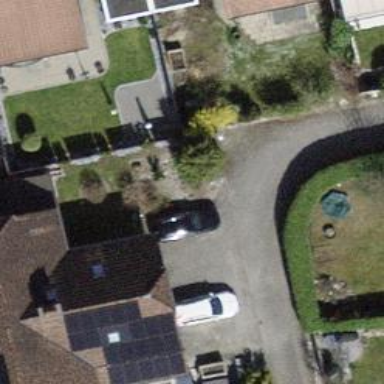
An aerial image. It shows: Residential road with paving stones.